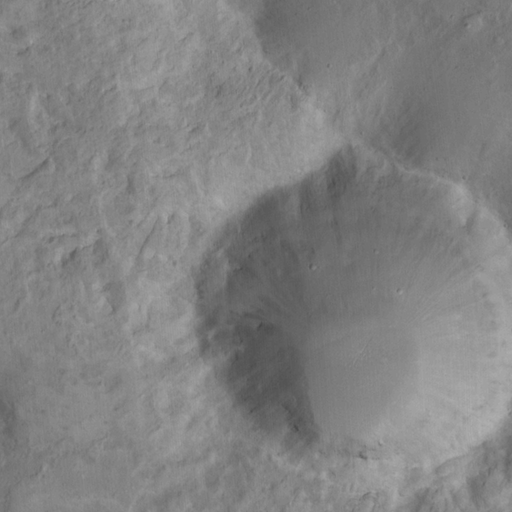
Classes present: Background, Cone